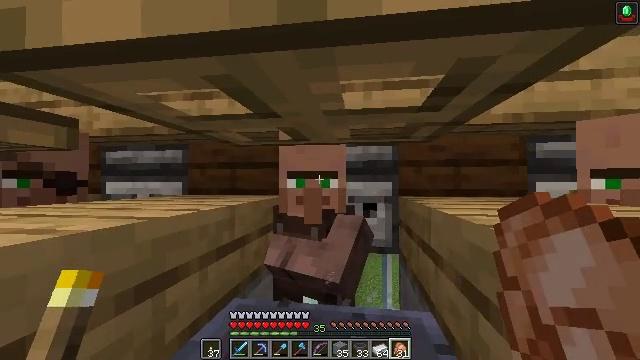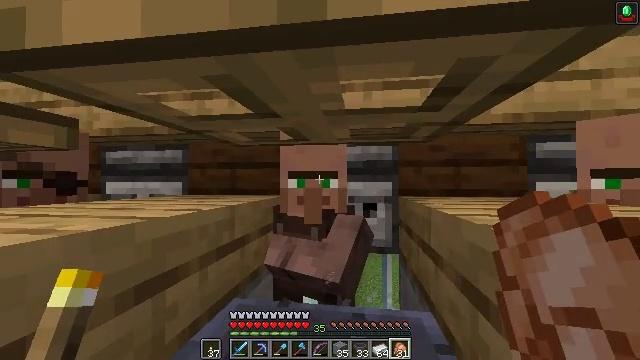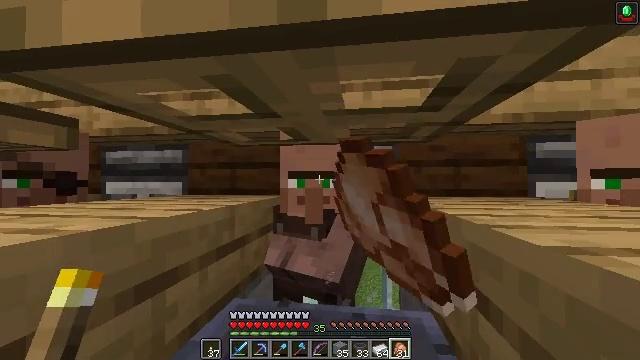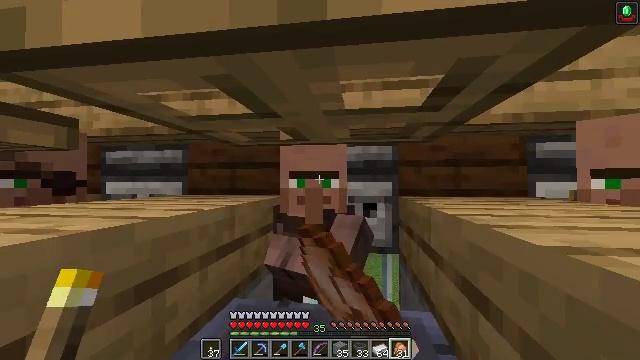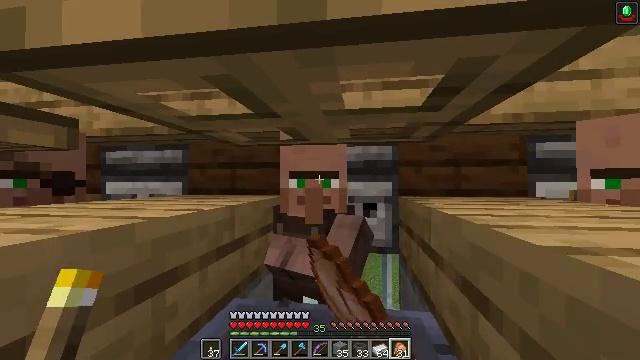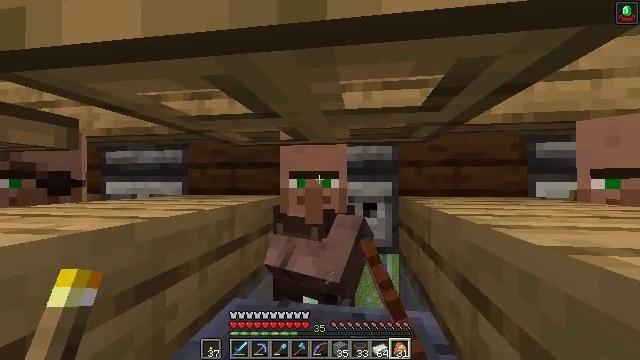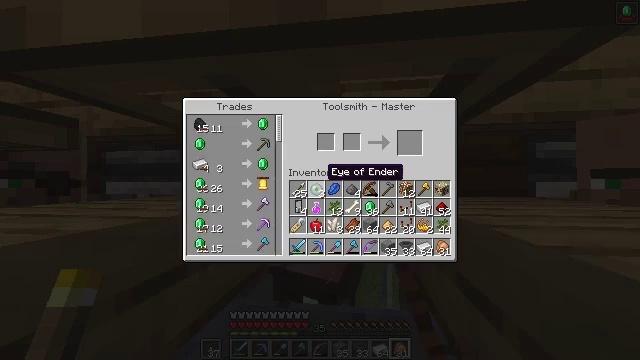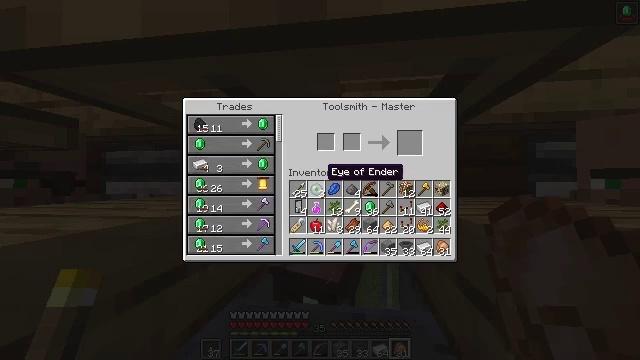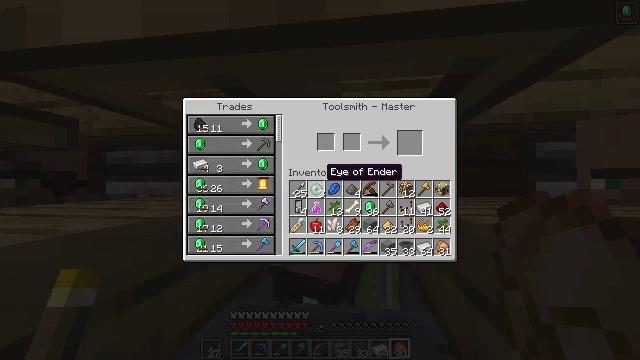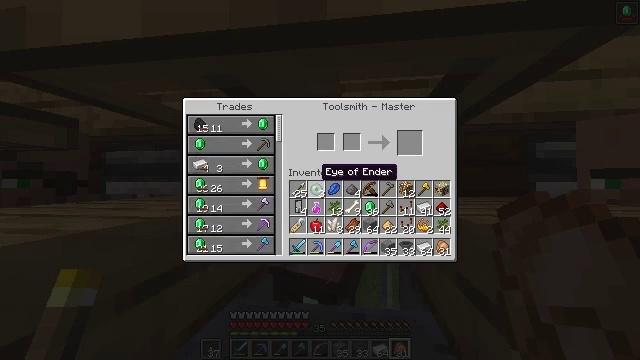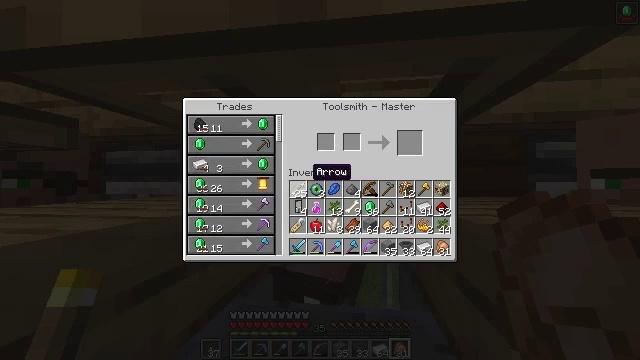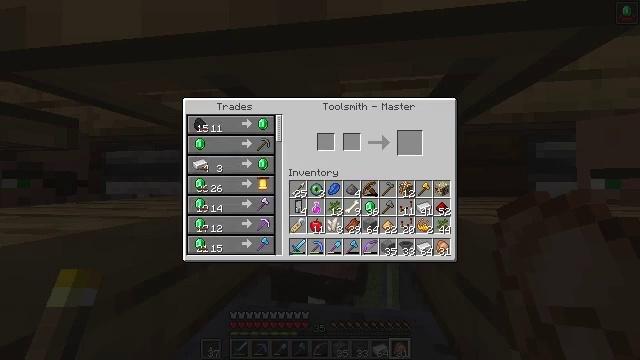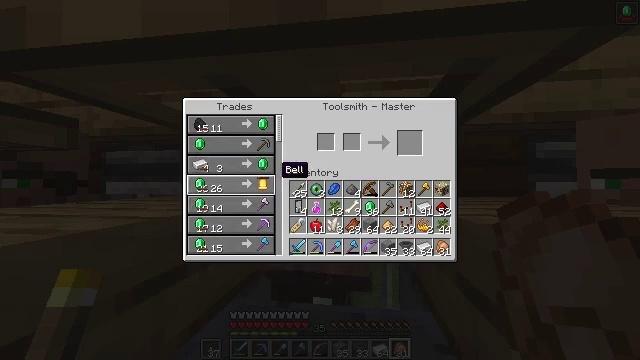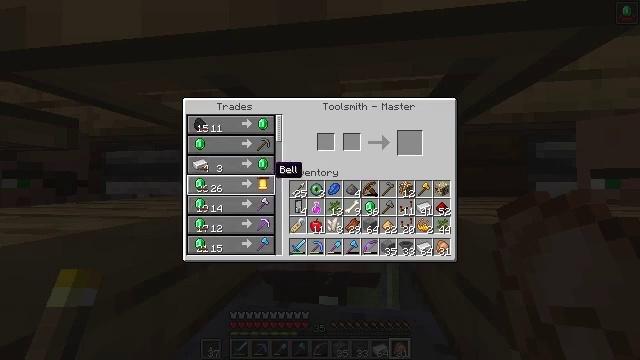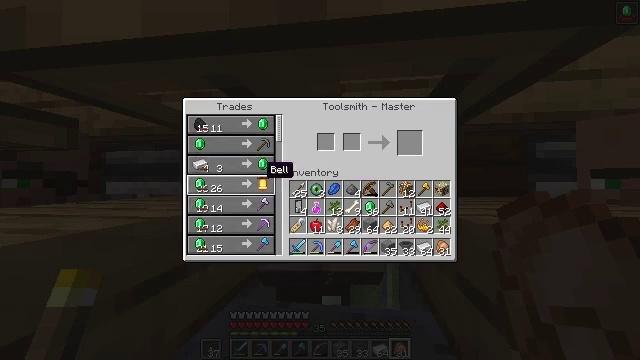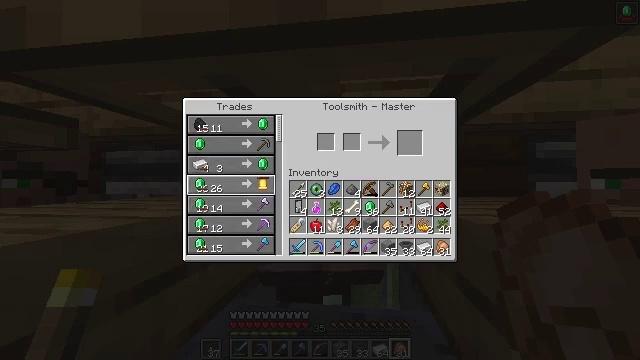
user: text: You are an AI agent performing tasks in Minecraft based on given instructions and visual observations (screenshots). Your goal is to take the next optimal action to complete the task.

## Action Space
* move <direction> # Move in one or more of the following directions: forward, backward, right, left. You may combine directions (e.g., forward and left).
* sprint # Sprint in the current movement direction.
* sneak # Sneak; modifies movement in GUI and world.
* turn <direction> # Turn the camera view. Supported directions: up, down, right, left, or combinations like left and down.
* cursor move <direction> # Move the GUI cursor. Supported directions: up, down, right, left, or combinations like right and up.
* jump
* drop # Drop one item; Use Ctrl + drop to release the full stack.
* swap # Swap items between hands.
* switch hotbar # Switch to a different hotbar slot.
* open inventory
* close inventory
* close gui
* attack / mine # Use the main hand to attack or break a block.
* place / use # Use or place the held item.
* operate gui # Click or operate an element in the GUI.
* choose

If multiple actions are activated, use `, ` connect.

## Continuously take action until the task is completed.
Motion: motion action
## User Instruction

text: Get an emerald by using the crafting table.
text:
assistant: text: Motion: use / place
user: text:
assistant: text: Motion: use / place
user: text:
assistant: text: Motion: use / place
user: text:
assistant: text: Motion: no_op
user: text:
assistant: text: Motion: no_op
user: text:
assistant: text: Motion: open gui
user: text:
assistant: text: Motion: no_op
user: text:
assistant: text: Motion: no_op
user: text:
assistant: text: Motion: no_op
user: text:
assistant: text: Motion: cursor move left
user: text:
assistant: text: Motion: cursor move left
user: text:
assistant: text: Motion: cursor move left
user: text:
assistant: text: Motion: no_op
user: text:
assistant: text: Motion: cursor move left
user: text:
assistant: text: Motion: cursor move left
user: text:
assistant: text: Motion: cursor move left
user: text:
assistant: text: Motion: no_op
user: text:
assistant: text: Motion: no_op
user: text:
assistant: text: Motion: operate gui
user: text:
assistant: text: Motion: operate gui
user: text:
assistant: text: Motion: operate gui
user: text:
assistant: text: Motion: no_op
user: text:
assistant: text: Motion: no_op
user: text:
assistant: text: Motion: cursor move right
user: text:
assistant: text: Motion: cursor move right
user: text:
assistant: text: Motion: cursor move right
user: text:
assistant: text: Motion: no_op
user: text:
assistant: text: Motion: cursor move left and up
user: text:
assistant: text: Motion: cursor move left
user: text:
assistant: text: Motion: no_op